Field crop: maize
Growth stage: 2
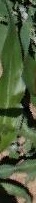
Species: maize